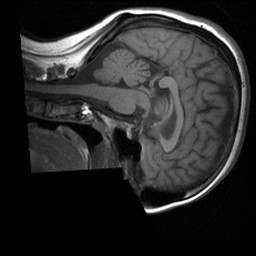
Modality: T1w
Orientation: sagittal
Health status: ill
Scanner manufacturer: siemens
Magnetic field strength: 1.5 T
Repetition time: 0.4 s
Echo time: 0.014 s